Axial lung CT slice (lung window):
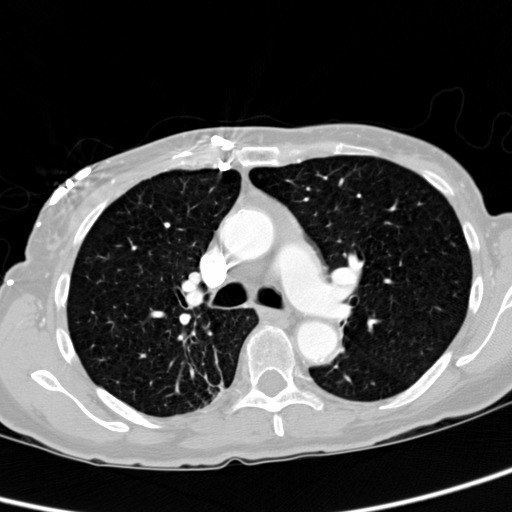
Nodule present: no